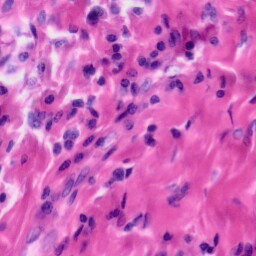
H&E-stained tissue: Tonsil